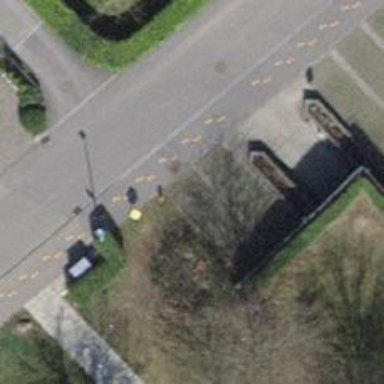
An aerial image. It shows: Post box.